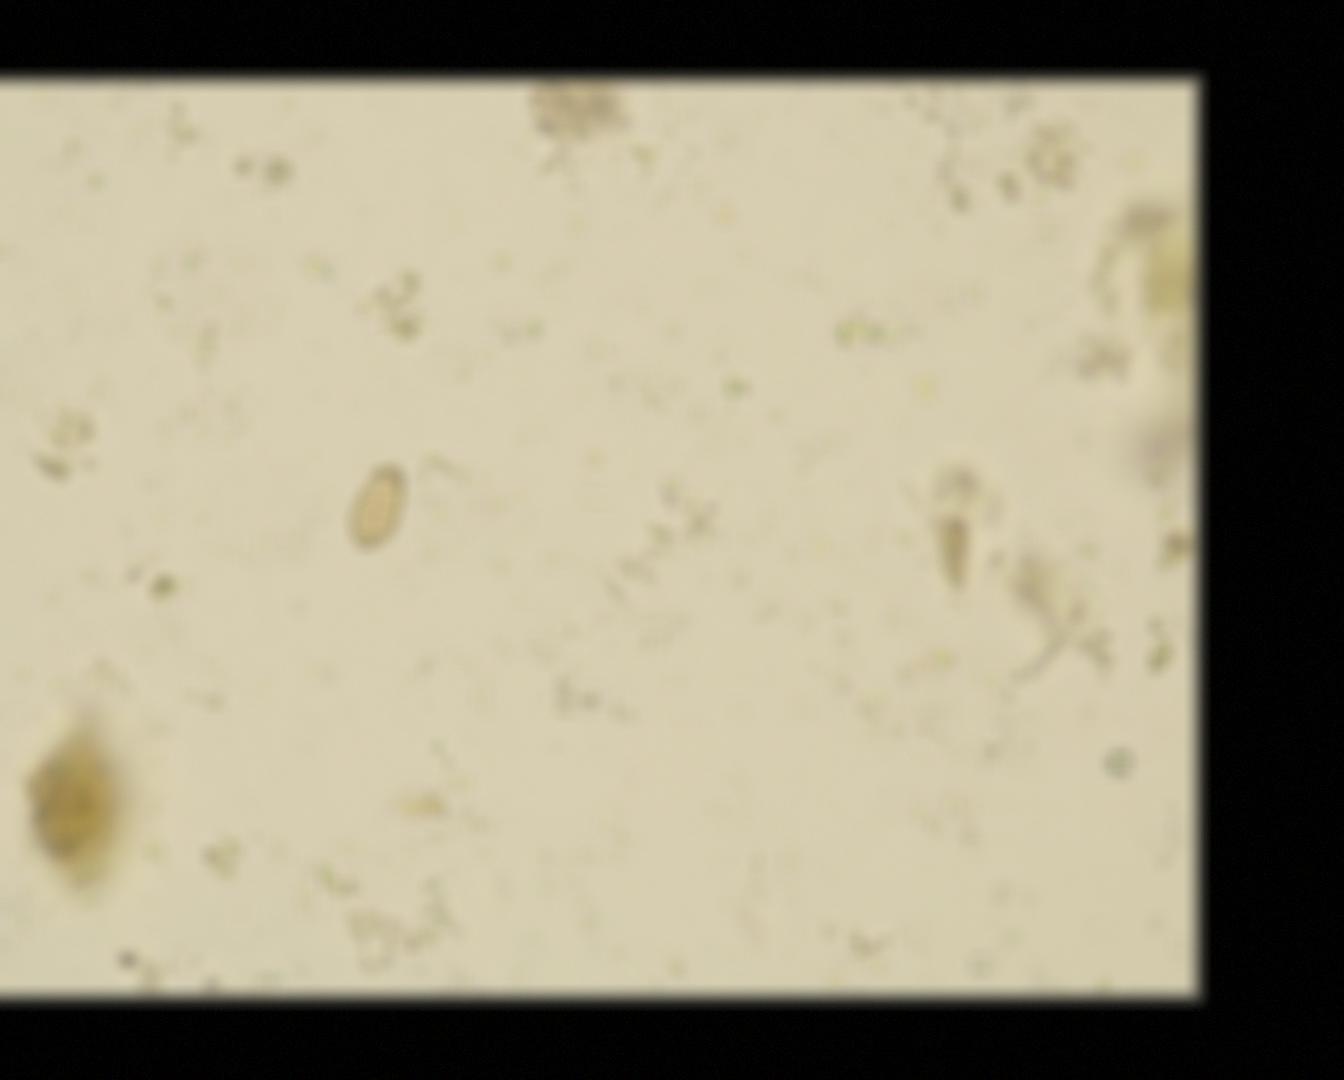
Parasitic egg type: Opisthorchis viverrine